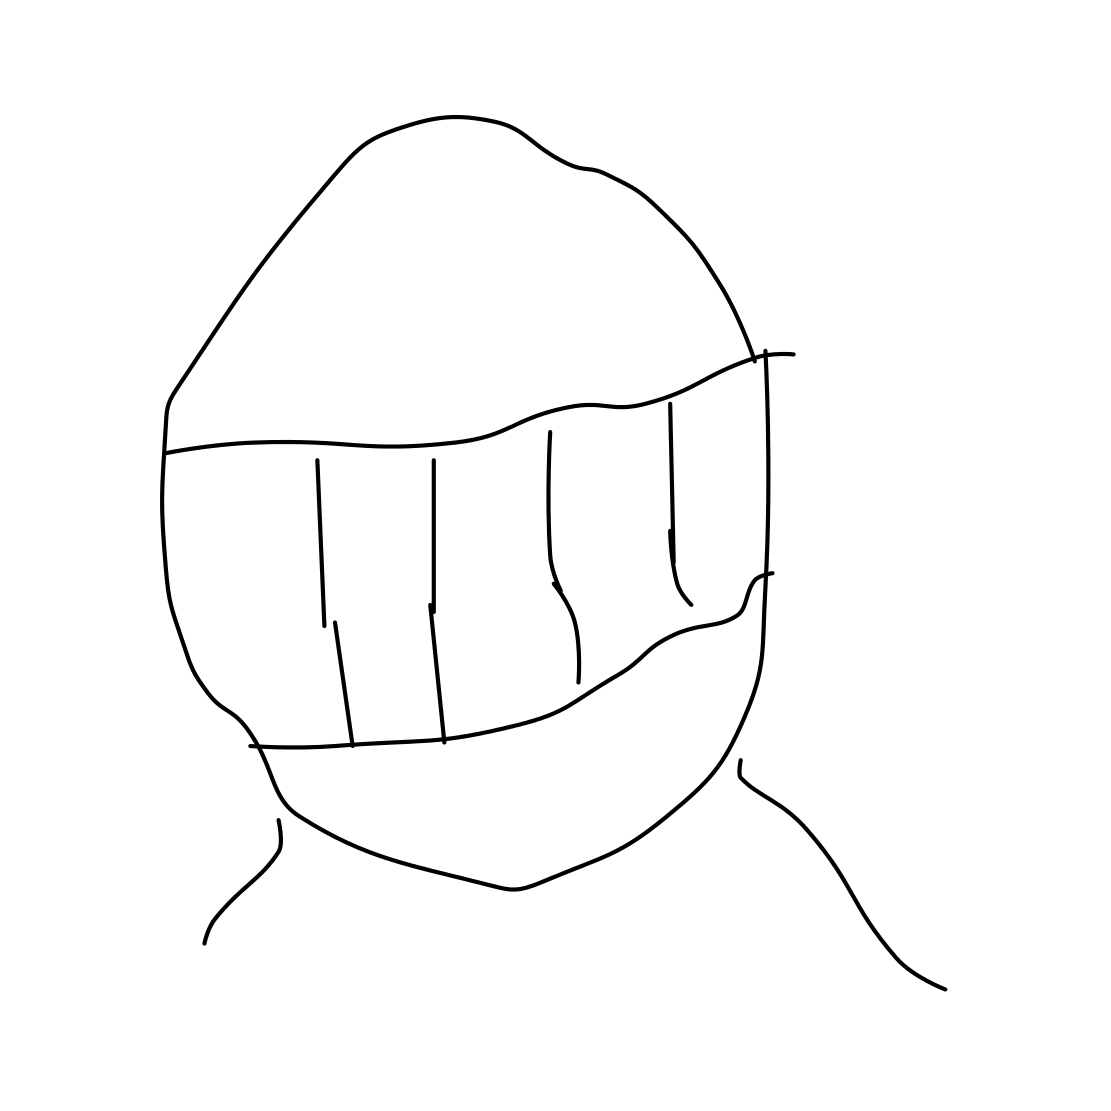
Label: helmet